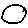
Label: circle